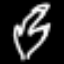
Label: leaf